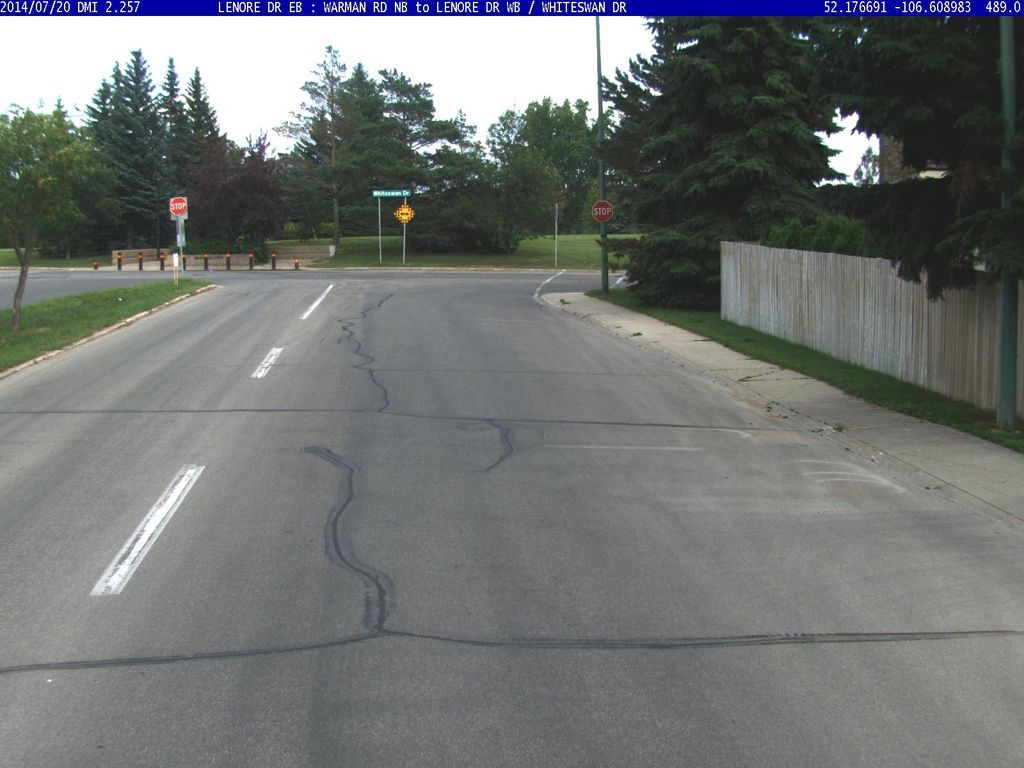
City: saskatoon